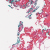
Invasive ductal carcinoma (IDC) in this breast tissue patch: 0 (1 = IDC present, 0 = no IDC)